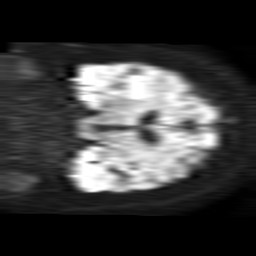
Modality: TRACE
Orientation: coronal
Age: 71
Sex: female
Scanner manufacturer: philips
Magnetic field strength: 1.5 T
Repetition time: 4.6 s
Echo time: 0.0745 s